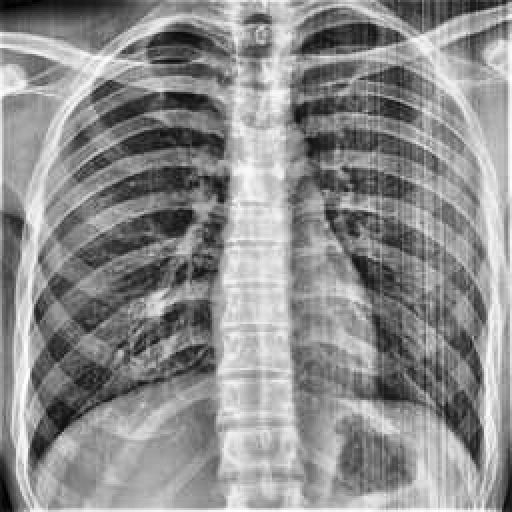
Finding: NORMAL